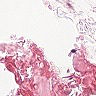
Metastatic tissue present: no